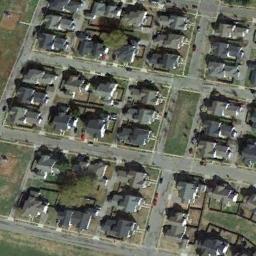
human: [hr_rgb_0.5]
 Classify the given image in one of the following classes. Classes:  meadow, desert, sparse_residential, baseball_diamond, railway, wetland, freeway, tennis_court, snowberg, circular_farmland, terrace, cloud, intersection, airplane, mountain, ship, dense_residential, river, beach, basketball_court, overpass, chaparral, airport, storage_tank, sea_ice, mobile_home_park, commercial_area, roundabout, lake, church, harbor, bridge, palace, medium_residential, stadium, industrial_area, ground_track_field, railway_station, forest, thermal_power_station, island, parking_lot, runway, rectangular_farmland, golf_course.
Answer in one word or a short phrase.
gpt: medium_residential